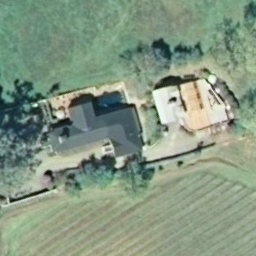
Label: residential